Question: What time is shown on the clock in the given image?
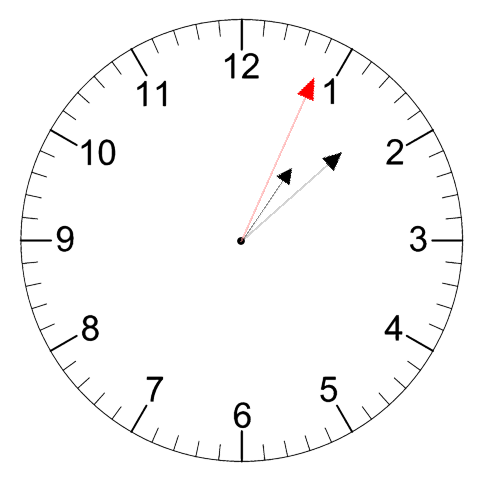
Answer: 01:08:04